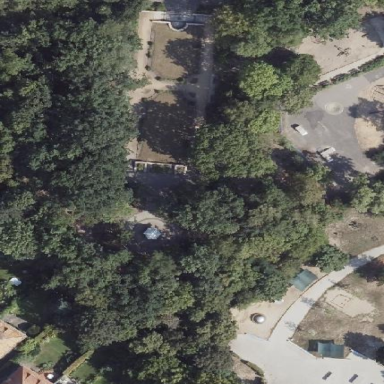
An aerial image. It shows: Playground area for leisure land.